Aerial crown-view tile of a tropical tree (Barro Colorado Island, Panama), acquired 20250124:
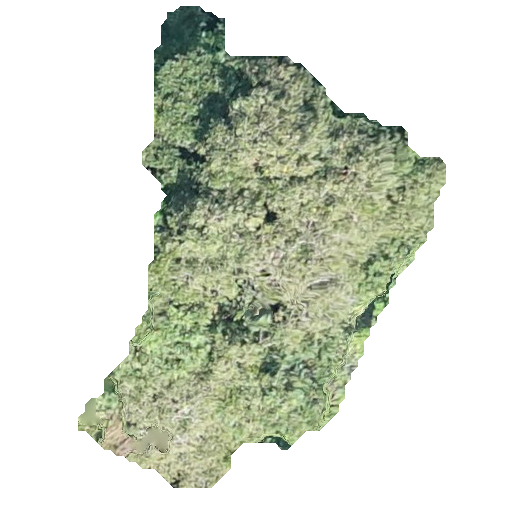
Species: Dipteryx oleifera
GBIF accepted scientific name: Dipteryx oleifera
Crown area: 146.941 m²